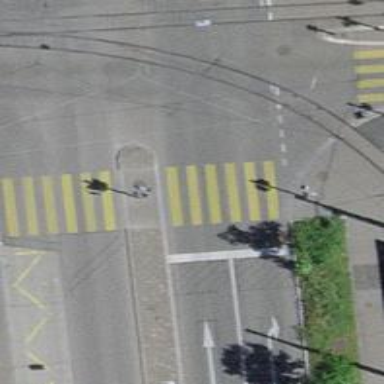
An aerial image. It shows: Primary highway with asphalt surface. There is shared bus lane on the left for cyclists.